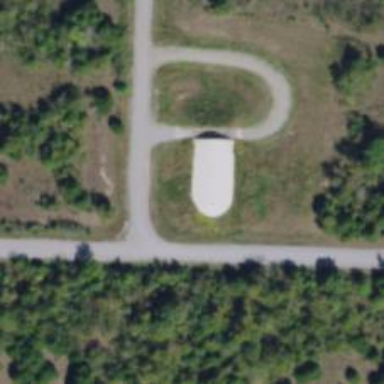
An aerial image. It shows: Military bunker.